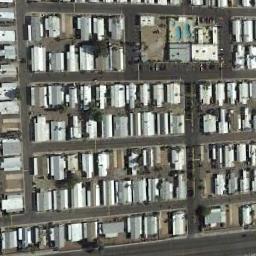
Label: residential